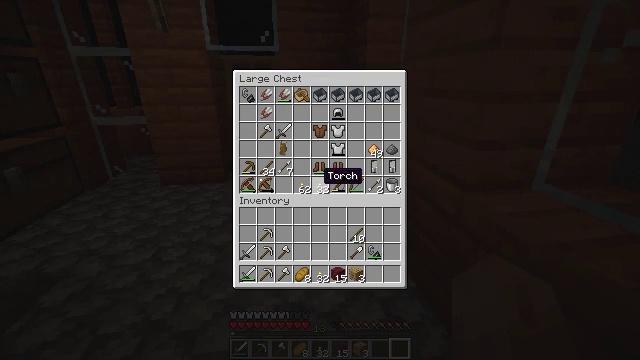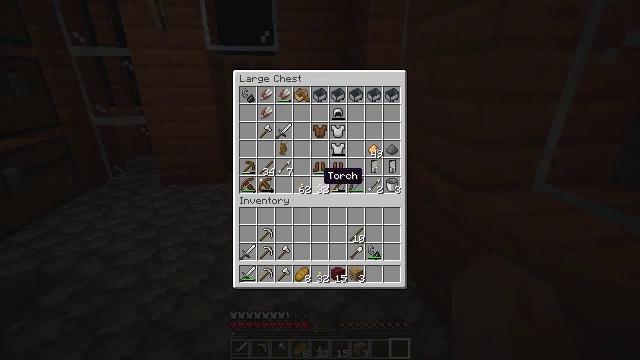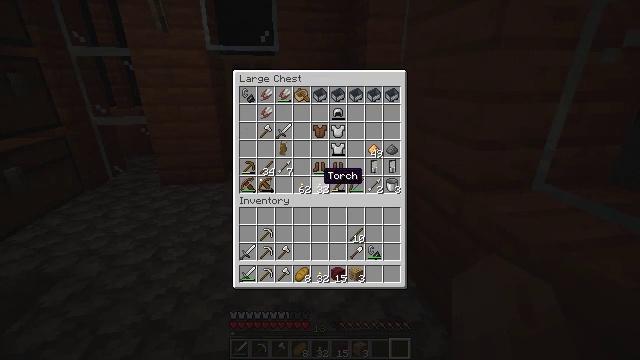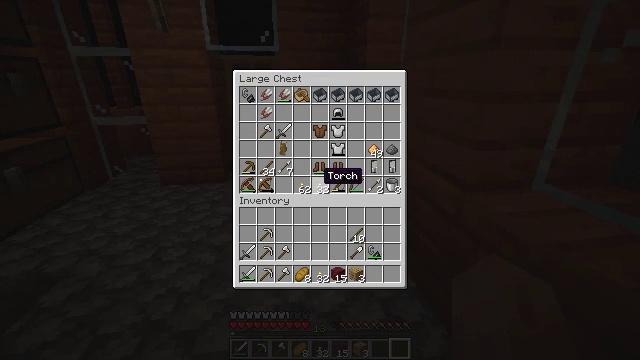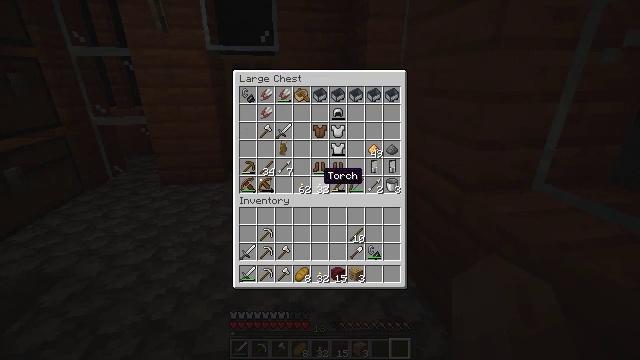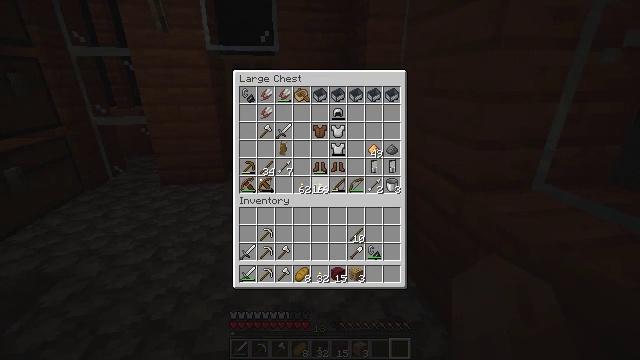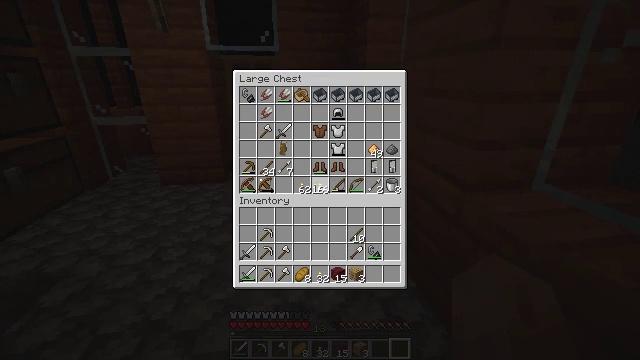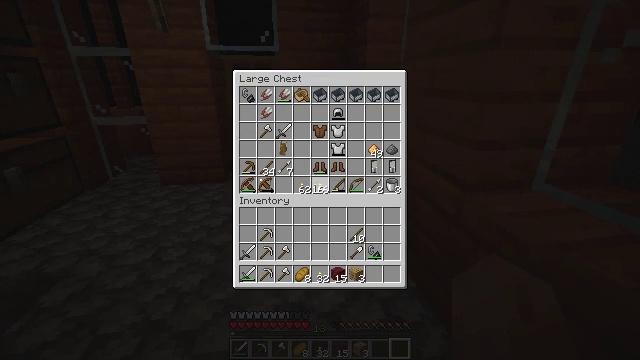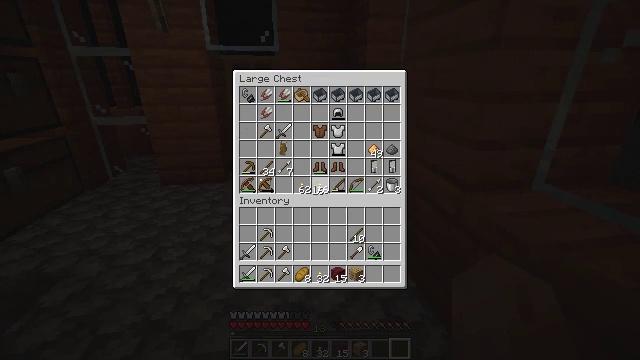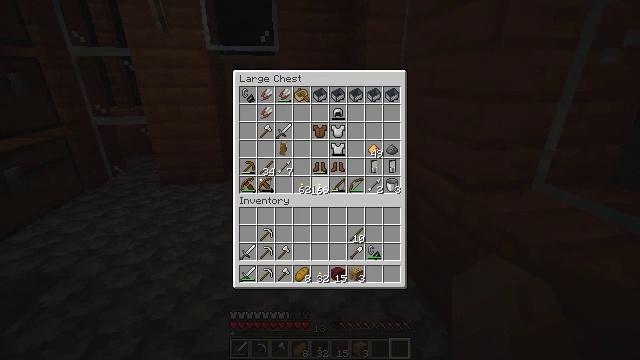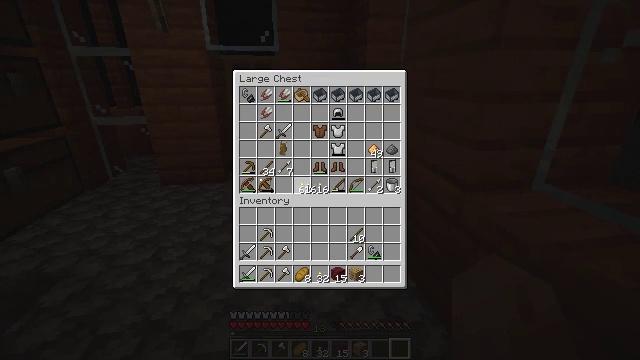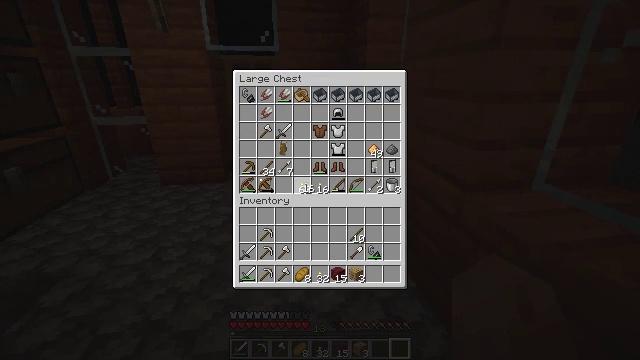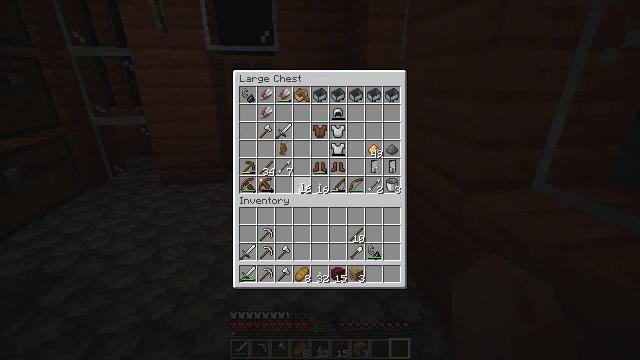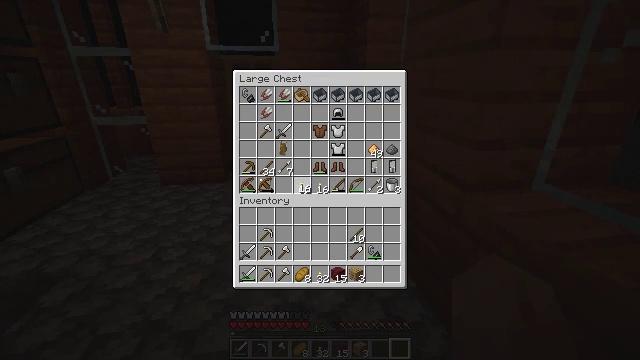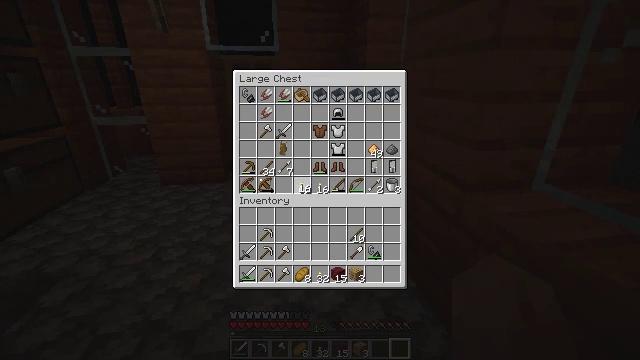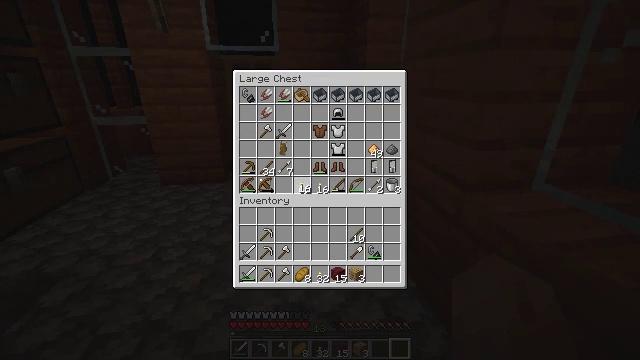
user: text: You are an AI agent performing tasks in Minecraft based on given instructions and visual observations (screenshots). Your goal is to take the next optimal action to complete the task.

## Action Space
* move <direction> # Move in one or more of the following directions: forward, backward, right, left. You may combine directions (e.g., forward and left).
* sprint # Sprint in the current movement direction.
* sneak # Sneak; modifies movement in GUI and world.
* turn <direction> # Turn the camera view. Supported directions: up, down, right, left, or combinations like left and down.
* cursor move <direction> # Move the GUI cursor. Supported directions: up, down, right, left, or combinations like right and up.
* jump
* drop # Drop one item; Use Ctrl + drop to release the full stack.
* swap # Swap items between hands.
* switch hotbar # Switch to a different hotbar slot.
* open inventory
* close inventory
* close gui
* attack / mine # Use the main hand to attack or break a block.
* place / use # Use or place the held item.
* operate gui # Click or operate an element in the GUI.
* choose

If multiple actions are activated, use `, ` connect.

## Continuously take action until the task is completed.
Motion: motion action
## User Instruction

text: Use the crafting table to get a spectral arrow with glowstone and an arrow.
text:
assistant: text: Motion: no_op
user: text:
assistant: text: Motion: no_op
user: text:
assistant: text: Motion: no_op
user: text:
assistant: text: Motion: no_op
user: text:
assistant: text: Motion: choose
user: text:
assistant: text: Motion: choose
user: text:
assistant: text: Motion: choose
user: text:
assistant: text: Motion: choose
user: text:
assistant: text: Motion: no_op
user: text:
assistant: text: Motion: no_op
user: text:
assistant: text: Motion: no_op
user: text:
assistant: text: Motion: no_op
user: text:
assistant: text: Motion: operate gui
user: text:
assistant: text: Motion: operate gui
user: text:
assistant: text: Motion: operate gui
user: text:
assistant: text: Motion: no_op
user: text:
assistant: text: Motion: no_op
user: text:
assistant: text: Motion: no_op
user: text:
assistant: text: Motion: no_op
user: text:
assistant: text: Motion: no_op
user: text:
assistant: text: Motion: no_op
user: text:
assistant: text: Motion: no_op
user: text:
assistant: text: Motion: no_op
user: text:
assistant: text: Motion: no_op
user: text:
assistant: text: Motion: no_op
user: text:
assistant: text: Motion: no_op
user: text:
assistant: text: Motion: no_op
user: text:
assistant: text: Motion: no_op
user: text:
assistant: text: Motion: no_op
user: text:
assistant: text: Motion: no_op